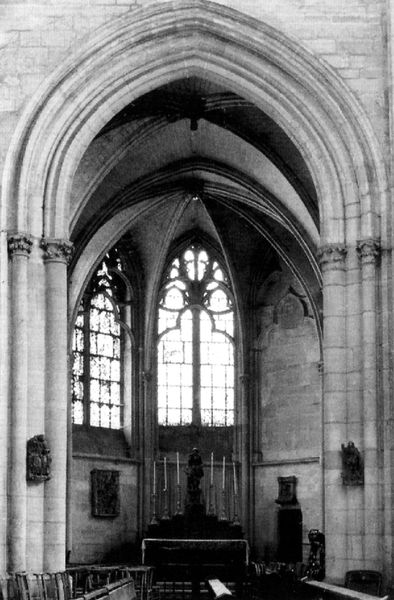
Titel: Kathedrale St. Urbain in Troyes
Standort: Troyes (EU - F)
Schlagwörter: gemälde, fenster, glas, licht, pfeiler, schwarz, stuhl, stühle, säule, säulen, tür, weiss, ornament, alt, stein, steine, kirche, gotik, skulptur, statue, schiff, sitze, bogen, bank, pilaster, figuren, kuppel, gestühl, kerze, kerzen, leuchter, plastik, tor, foto, fotografie, bögen, gewölbe, kreuz, dom, schwarzweiss, altar, bänke, kapitell, kerzenleuchter, kirchenbank, kirchenschiff, kreuzrippen, risalit, fensterglas, gotisch, rosette, spitzbogen, spitzbögen, mittelalter, altarraum, apsis, chor, kapelle, kreuzgang, westwerk, chorraum, madonne, white, rippenbogen, glassfenster